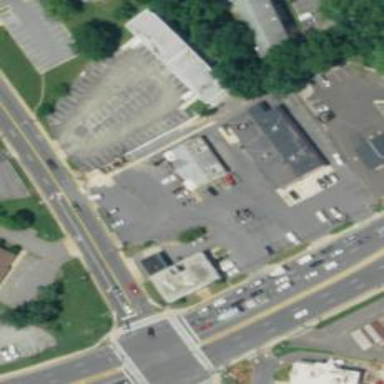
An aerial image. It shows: Convenience shop.